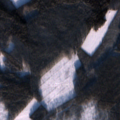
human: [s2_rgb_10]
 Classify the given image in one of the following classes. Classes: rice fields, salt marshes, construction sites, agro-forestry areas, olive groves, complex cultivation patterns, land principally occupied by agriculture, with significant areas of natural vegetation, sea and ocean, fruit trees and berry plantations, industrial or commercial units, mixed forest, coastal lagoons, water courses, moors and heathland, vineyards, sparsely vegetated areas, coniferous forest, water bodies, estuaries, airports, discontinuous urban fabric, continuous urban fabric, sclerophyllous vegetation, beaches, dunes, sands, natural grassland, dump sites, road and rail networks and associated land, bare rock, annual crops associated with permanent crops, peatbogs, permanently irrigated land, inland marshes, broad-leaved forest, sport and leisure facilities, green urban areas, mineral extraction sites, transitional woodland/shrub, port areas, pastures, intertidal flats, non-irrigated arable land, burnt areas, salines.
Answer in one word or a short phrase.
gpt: non-irrigated arable land, coniferous forest, mixed forest, transitional woodland/shrub